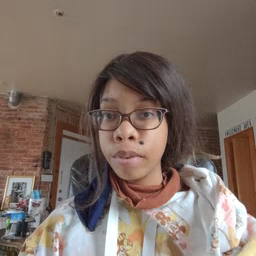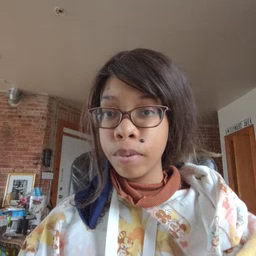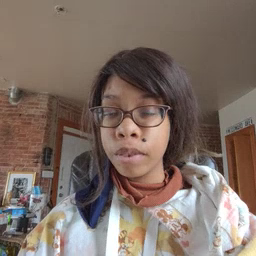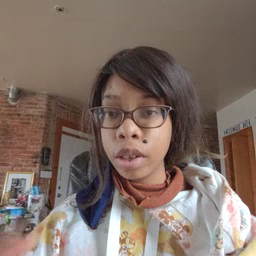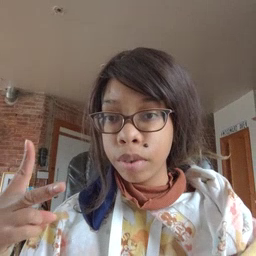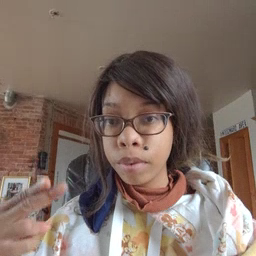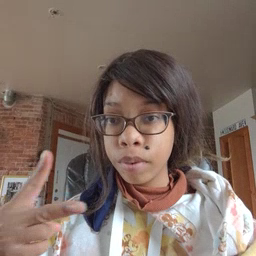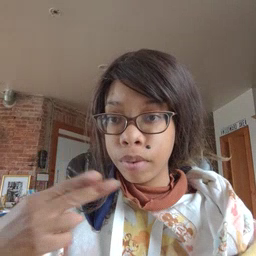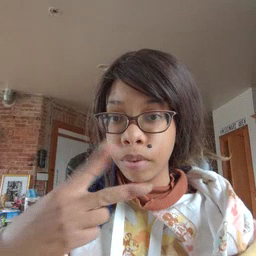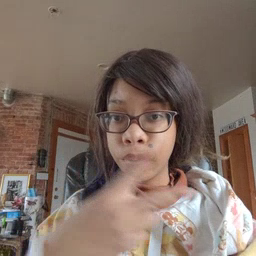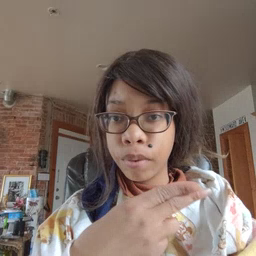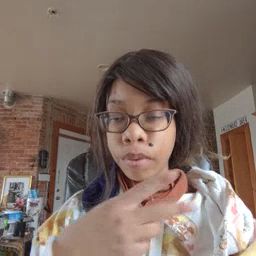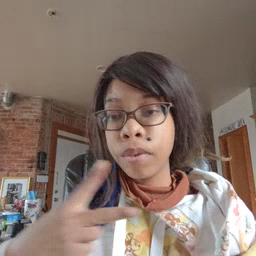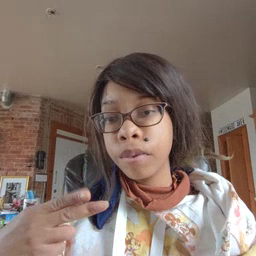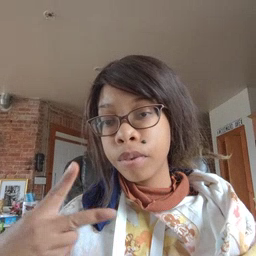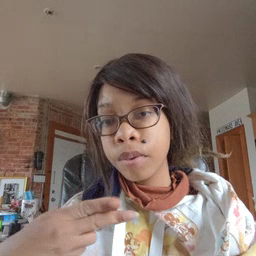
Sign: scissors